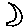
Label: moon